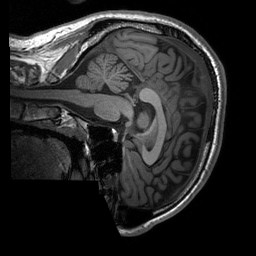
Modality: T1w
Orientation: sagittal
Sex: male
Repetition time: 1.95 s
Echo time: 0.026 s